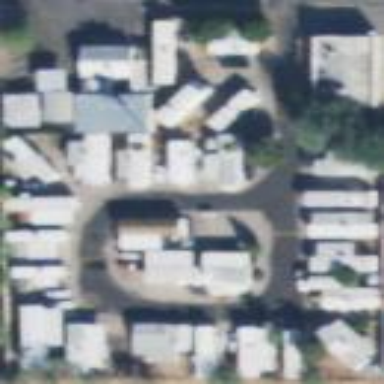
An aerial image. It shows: Residential area designated as trailer park.